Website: lowes
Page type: address-validator
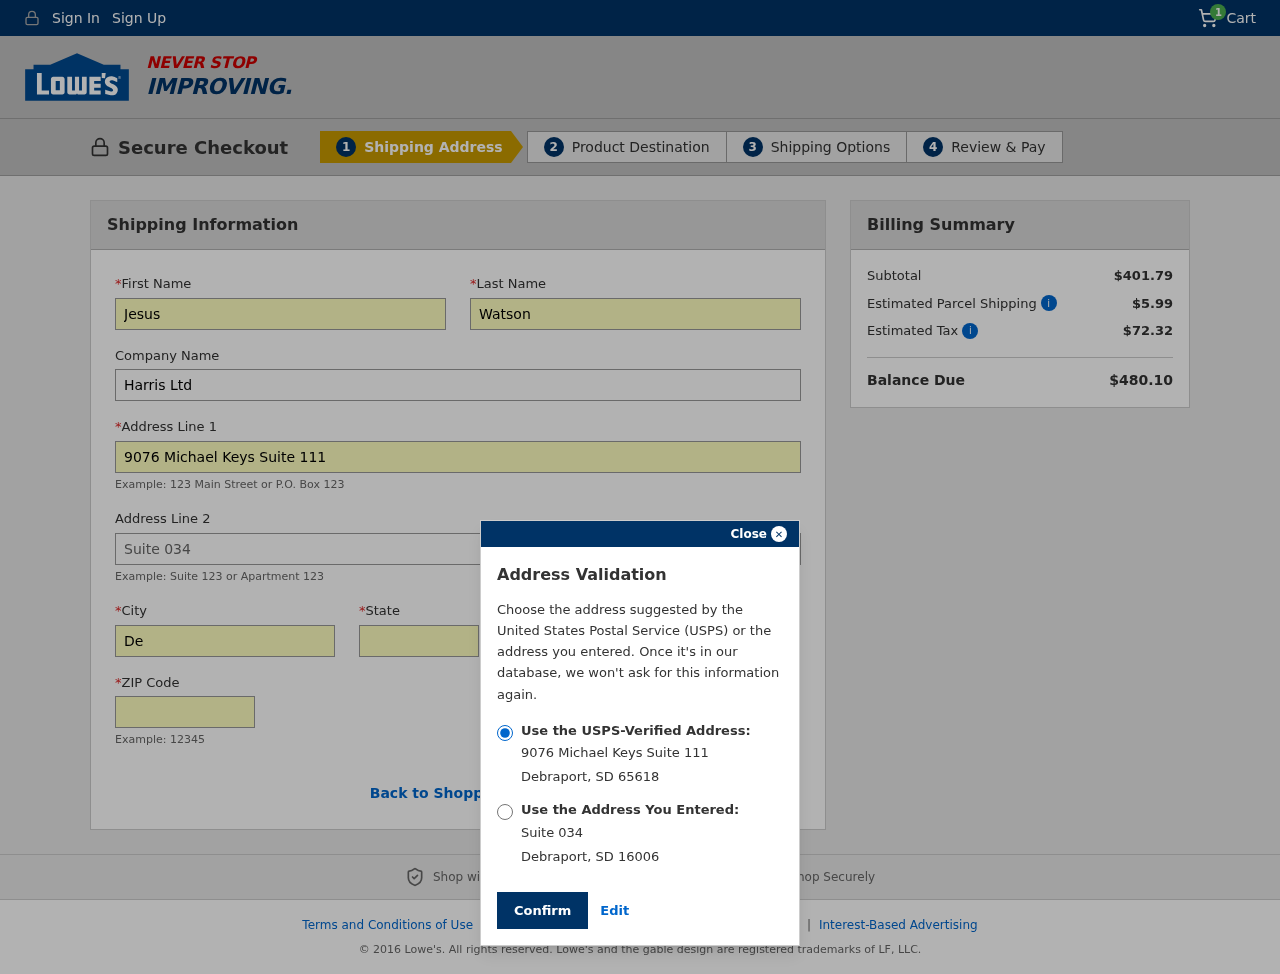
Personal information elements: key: PII_CITY
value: Debraport
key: PII_COMPANY
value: Harris Ltd
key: PII_FIRSTNAME
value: Jesus
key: PII_LASTNAME
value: Watson
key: PII_POSTCODE
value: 65618
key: PII_POSTCODE2
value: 16006
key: PII_STATE
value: South Dakota
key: PII_STATE_ABBR
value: SD
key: PII_STREET
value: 9076 Michael Keys Suite 111
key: PII_STREET2
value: Suite 034
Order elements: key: ORDER_NUM_ITEMS
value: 1
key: ORDER_SUBTOTAL
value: $401.79
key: ORDER_SHIPPING_COST
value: $5.99
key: ORDER_TAX
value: $72.32
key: ORDER_TOTAL
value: $480.10